Question: While I am trying to creating maven project in command prompt, i am facing error.I tried by changing proxy setting in still i am getting same build failure error.
please tell where i am doing mistake

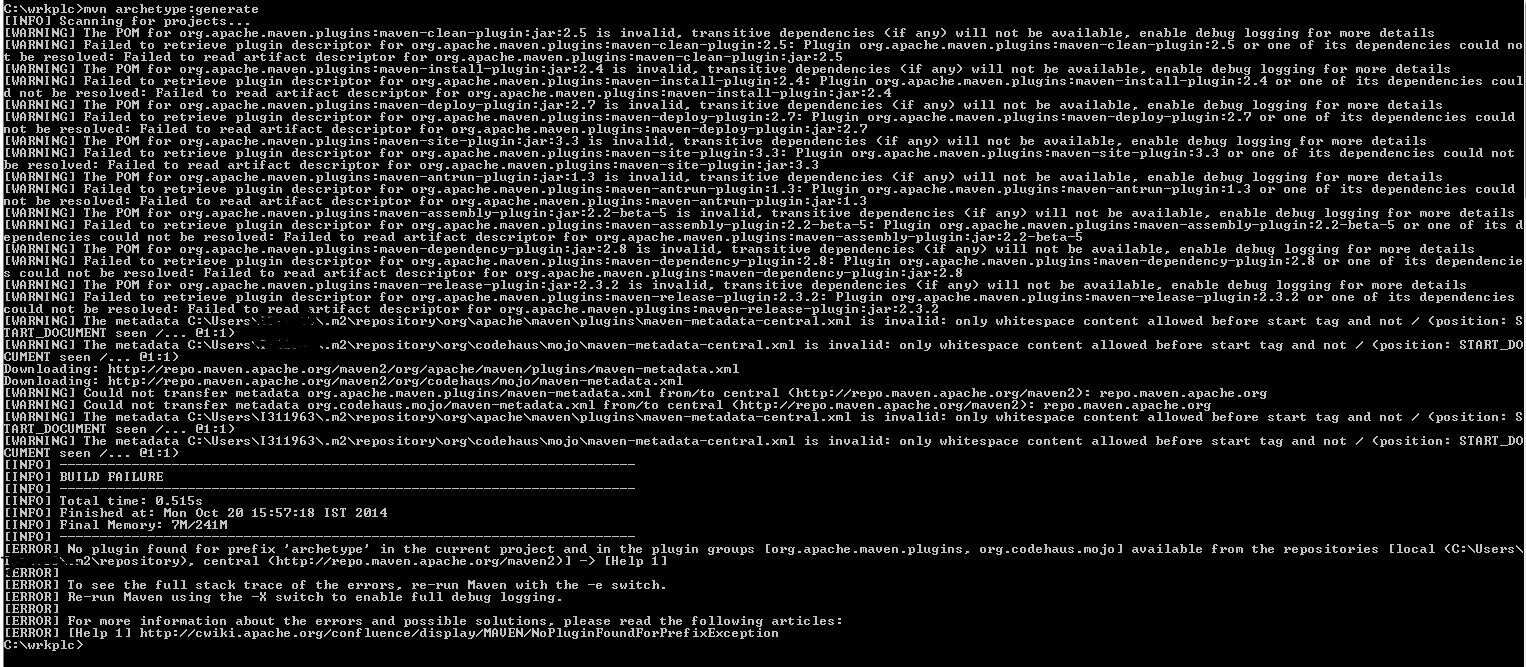
Answer: after researching many possible ways finally i found the problem in my code.
the problem is network guys block the proxy.i tried in my home finally i got build success .thanks you @khmarbaise